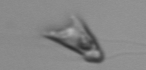
Label: Chrysochromulina_lanceolata